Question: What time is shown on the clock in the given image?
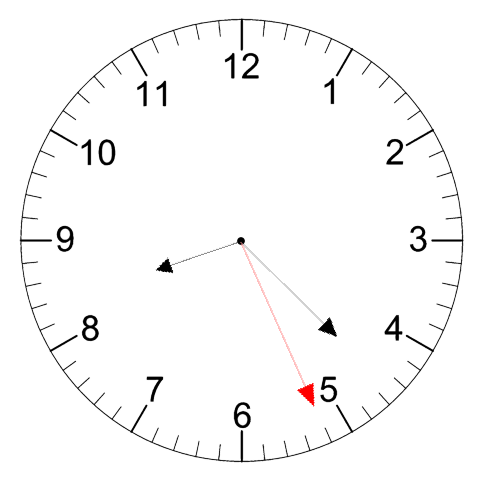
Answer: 08:22:26